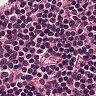
Metastatic tissue present: no